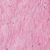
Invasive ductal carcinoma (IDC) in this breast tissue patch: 0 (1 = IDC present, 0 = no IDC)